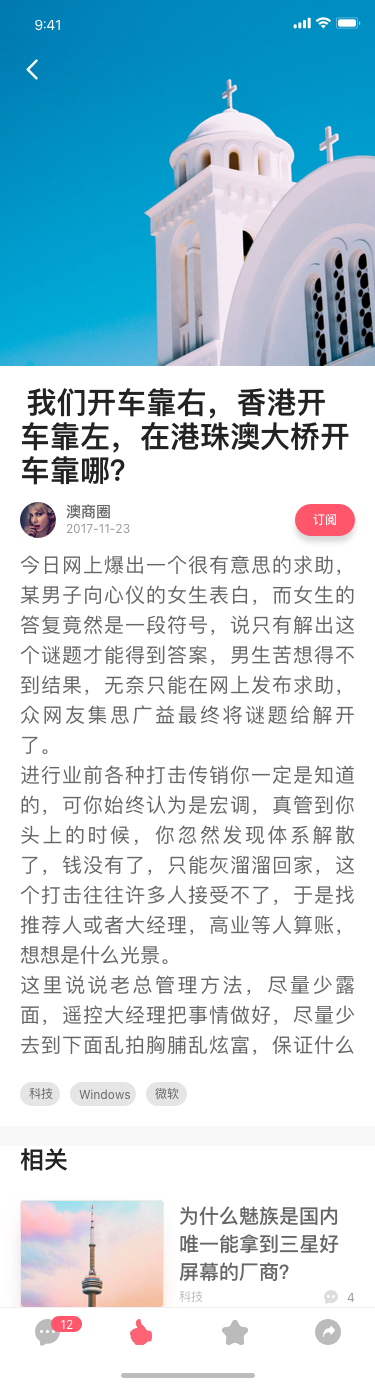
Text in this UI design:
 我们开车靠右，香港开车靠左，在港珠澳大桥开车靠哪？
澳商圈
2017-11-23
订阅
今日网上爆出一个很有意思的求助，某男子向心仪的女生表白，而女生的答复竟然是一段符号，说只有解出这个谜题才能得到答案，男生苦想得不到结果，无奈只能在网上发布求助，众网友集思广益最终将谜题给解开了。
进行业前各种打击传销你一定是知道的，可你始终认为是宏调，真管到你头上的时候，你忽然发现体系解散了，钱没有了，只能灰溜溜回家，这个打击往往许多人接受不了，于是找推荐人或者大经理，高业等人算账，想想是什么光景。
这里说说老总管理方法，尽量少露面，遥控大经理把事情做好，尽量少去到下面乱拍胸脯乱炫富，保证什么上平台好，有6位数的工资，下面人都相信你，一旦出问题，下面的人都要找老总要钱，因为都认为老总有钱，到时候怎么办？本人就是例子，上去后傻眼了，又没有太多经验，只能去发展，结果现在我是回不了家了，有时间细说下。

科技
Windows
微软
相关
为什么魅族是国内唯一能拿到三星好屏幕的厂商？
科技
45
手机里的蓝牙，功能居然比wifi还要强大，以前不知道。